Field crop: tomato
Growth stage: 2
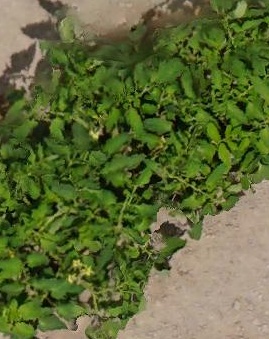
Species: tomato